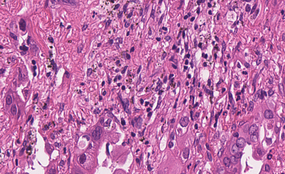
Tumor epithelial tissue: yes
Tumor-associated stroma tissue: yes
Normal tissue: no